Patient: sex F, age 26
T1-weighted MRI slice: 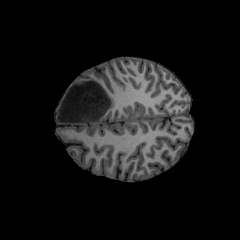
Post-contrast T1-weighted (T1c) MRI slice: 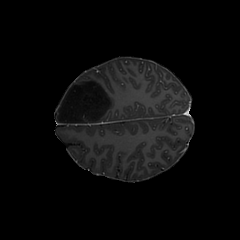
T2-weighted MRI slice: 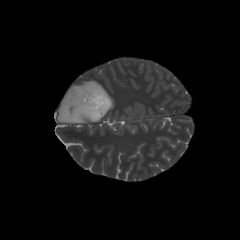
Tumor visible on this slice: yes
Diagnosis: Astrocytoma, IDH-mutant
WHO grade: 3